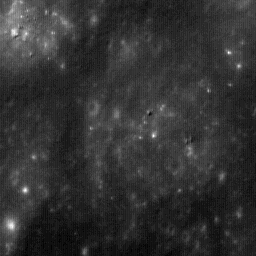
Host type: background_regolith
Lunar coordinates: latitude nan, longitude nan